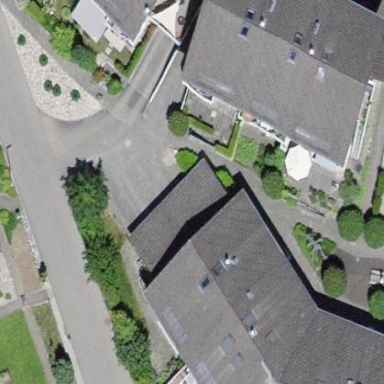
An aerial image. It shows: View of roof of building.